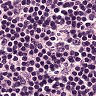
Metastatic tissue present: no